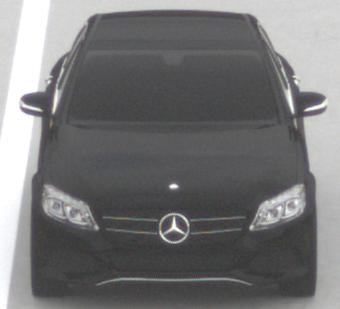
Make: Mercedes-Benz
Model: C 160
Detailed model: C-Class (205) Limousine
Model produced from: 2015/04
Model produced until: 2018/04
Doors: 4
Color: black
Road condition: dry road
Daytime: morning or afternoon
Contrast: low contrast